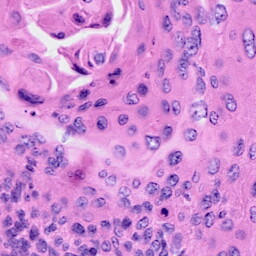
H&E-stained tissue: Cervix